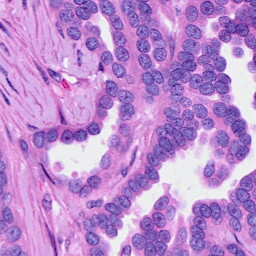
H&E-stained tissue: Ovarian